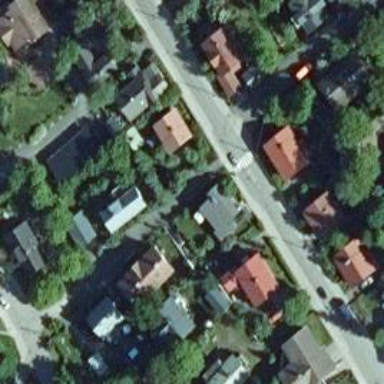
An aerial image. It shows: Residential road with asphalt surface and separate sidewalk.